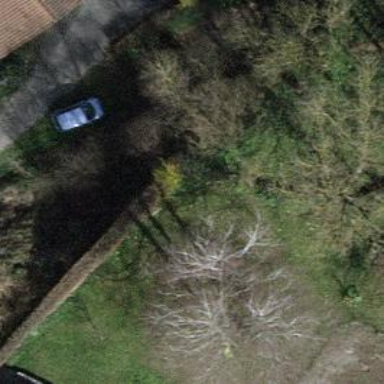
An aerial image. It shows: Hedge barrier.